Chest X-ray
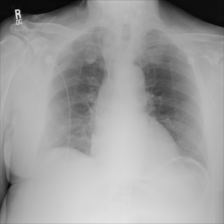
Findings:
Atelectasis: negative
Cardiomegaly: negative
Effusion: negative
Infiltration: negative
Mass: negative
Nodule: negative
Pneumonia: negative
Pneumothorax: negative
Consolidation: negative
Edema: negative
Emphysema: negative
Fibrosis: negative
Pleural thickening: negative
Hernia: negative